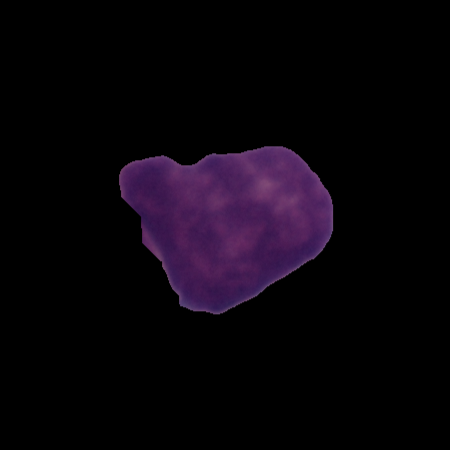
Label: cancer